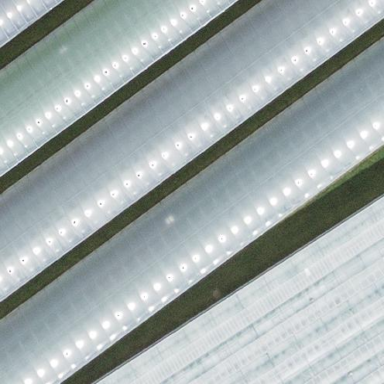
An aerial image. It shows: Greenhouse.